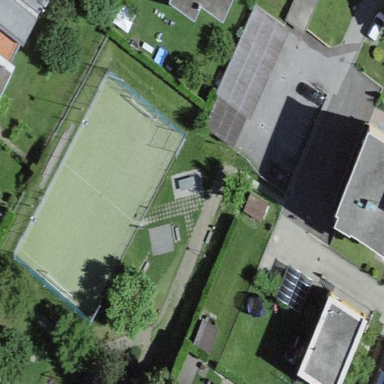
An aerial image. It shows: Soccer pitch for outdoor sports and leisure activities.